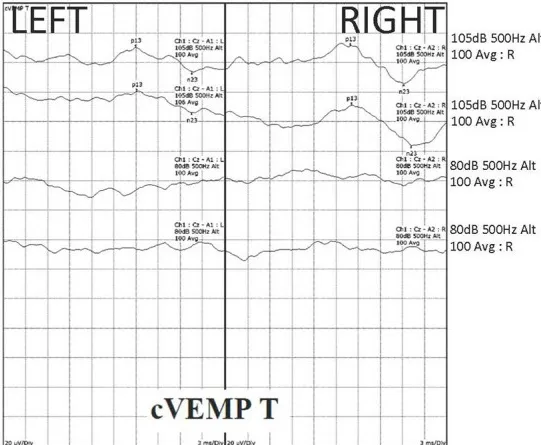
Cervical vestibular evoked myogenic potentials (cVEMP) were compared to our normative values and were within normal limits. Tone burst stimuli of 500 Hz was used for both oVEMP and cVEMP, of alternating polarity (specific to the unit's equipment) and 2:1:2 cycle. The scale was 5 ms per division (oVEMP) and 3 ms per division (cVEMP). For oVEMP, the electrodes were placed on forehead (common), A1 centrally below the eye; REF (reference) electrode on the cheek 1 cm below (but not touching) A1. For cVEMP, the electrodes were placed on forehead (common), sternoclavicular joint (inverting/negative), sternocleidomastoid muscle belly (non-inverting/positive).
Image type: electrography (ekg)